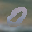
Label: 0